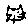
Label: cat